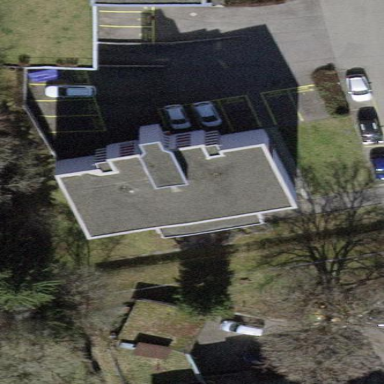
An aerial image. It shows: Flat-roofed residential building.